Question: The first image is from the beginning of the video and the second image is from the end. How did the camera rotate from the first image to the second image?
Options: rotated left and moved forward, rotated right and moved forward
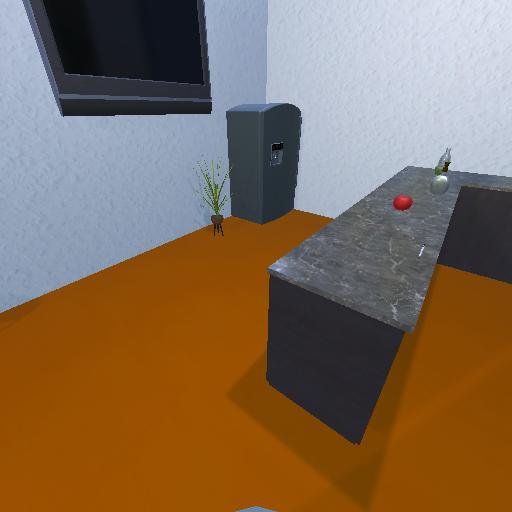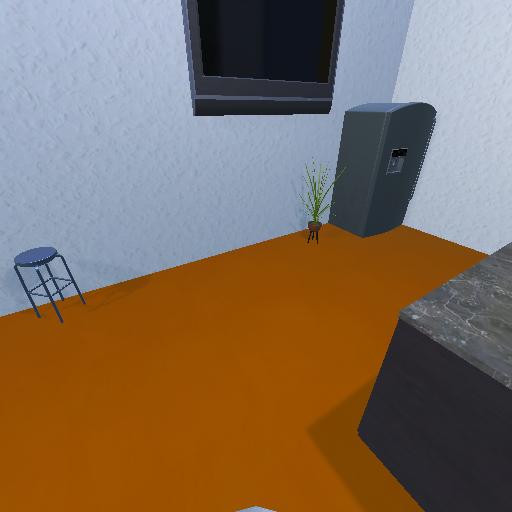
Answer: rotated left and moved forward